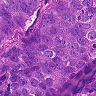
Metastatic tissue present: yes